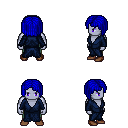
a pixel art fantasy rpg character, male body template, dark elf, purple skin, blue robe, teal pants, blue pageboy hairstyle, brown shoes, four views (front, back, left, right), 2x2 character sprite sheet, small pixel art, hard edges, no anti-aliasing